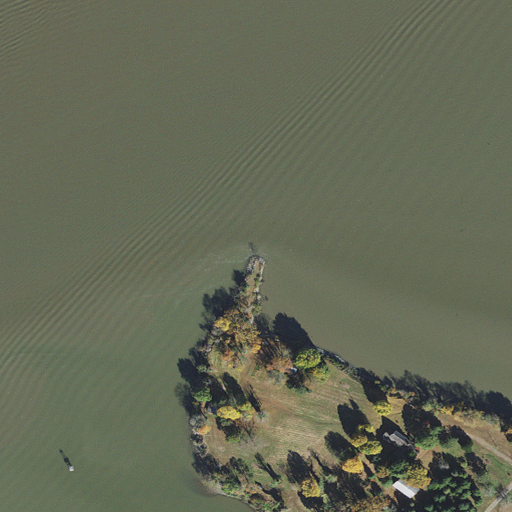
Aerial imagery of cape in Maryland named Courthouse Point containing open water, herbaceous wetlands, mixed forest, barren land, low intensity development, and open development